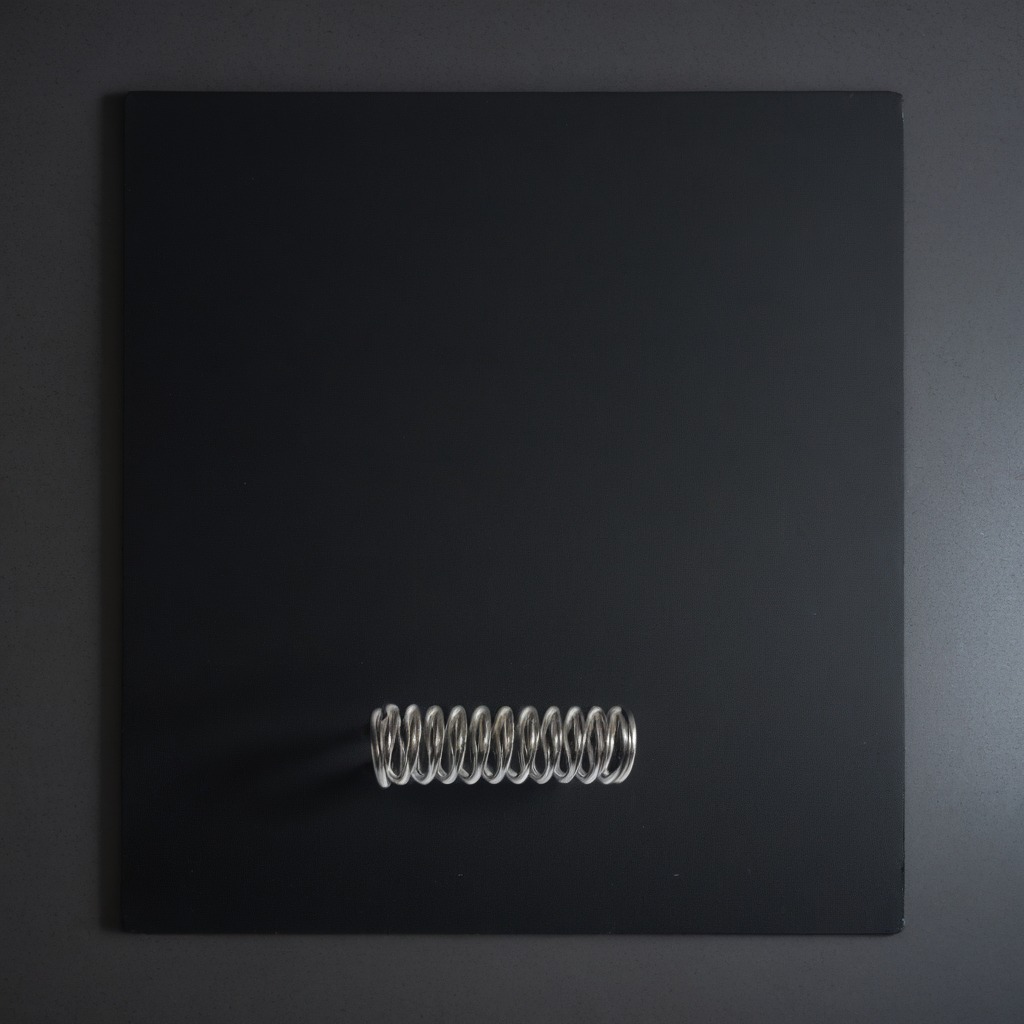
A coiled metal spring lying on a clean granite tabletop covered with a black rubber mat inside a workshop at night dim ambient light soft shadows worn but beneath the mat